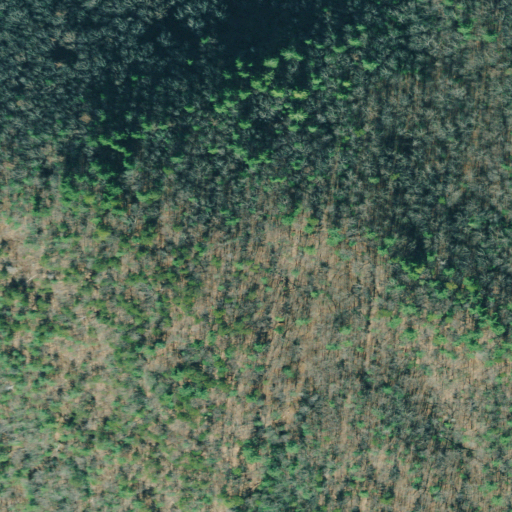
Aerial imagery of mountain in Georgia named Stoney Mountain containing mixed forest and deciduous forest